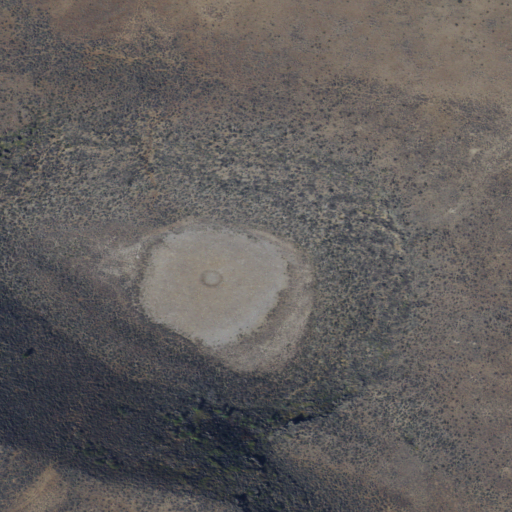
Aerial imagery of crater(s) in Idaho named The Pothole containing only shrub